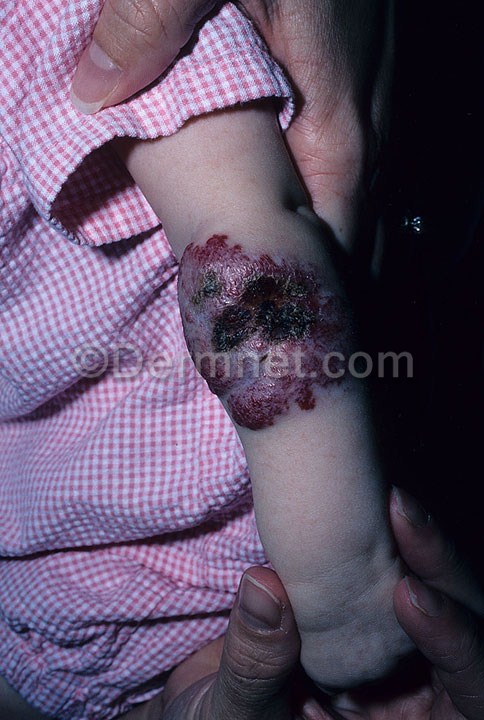
Disease: Vascular Tumors